Question: I would like to use the Sublime Text 2 key bindings in Pycharm. I know how to edit it one by one. Is there a way to override the entire keymap in one shot?
Something like
- - -
Pycharm has some pre-configured keymaps. If there's a text / XML / JSON file where these maps are stored, I can try to convert it myself.

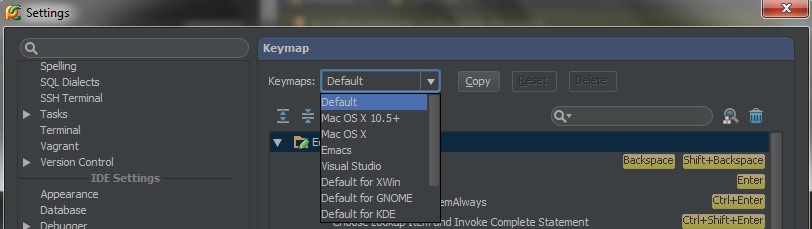
Answer: PyCharm now has Sublime Text keymap inbuilt as an alternative to Default Keymap.
Go to 'Setting -> Keymap' and select 'Sublime Text' from 'Keymap' dropdown.
<URL>
Hope that helps.